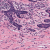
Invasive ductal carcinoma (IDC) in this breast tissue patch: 0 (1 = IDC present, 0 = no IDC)